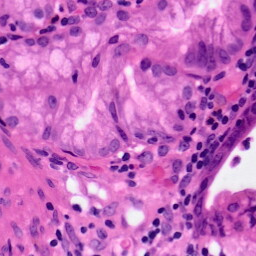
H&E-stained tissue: Pancreatic